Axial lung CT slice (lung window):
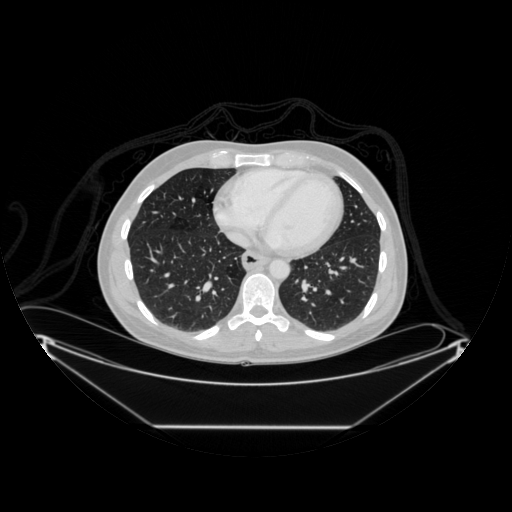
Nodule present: no